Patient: sex F, age 22
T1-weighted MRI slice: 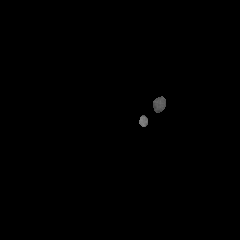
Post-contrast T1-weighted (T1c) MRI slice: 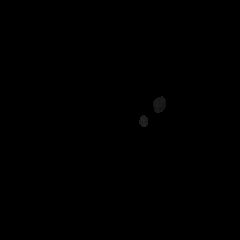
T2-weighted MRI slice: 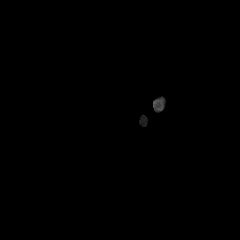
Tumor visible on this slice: no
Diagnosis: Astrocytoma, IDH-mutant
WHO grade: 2